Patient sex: M
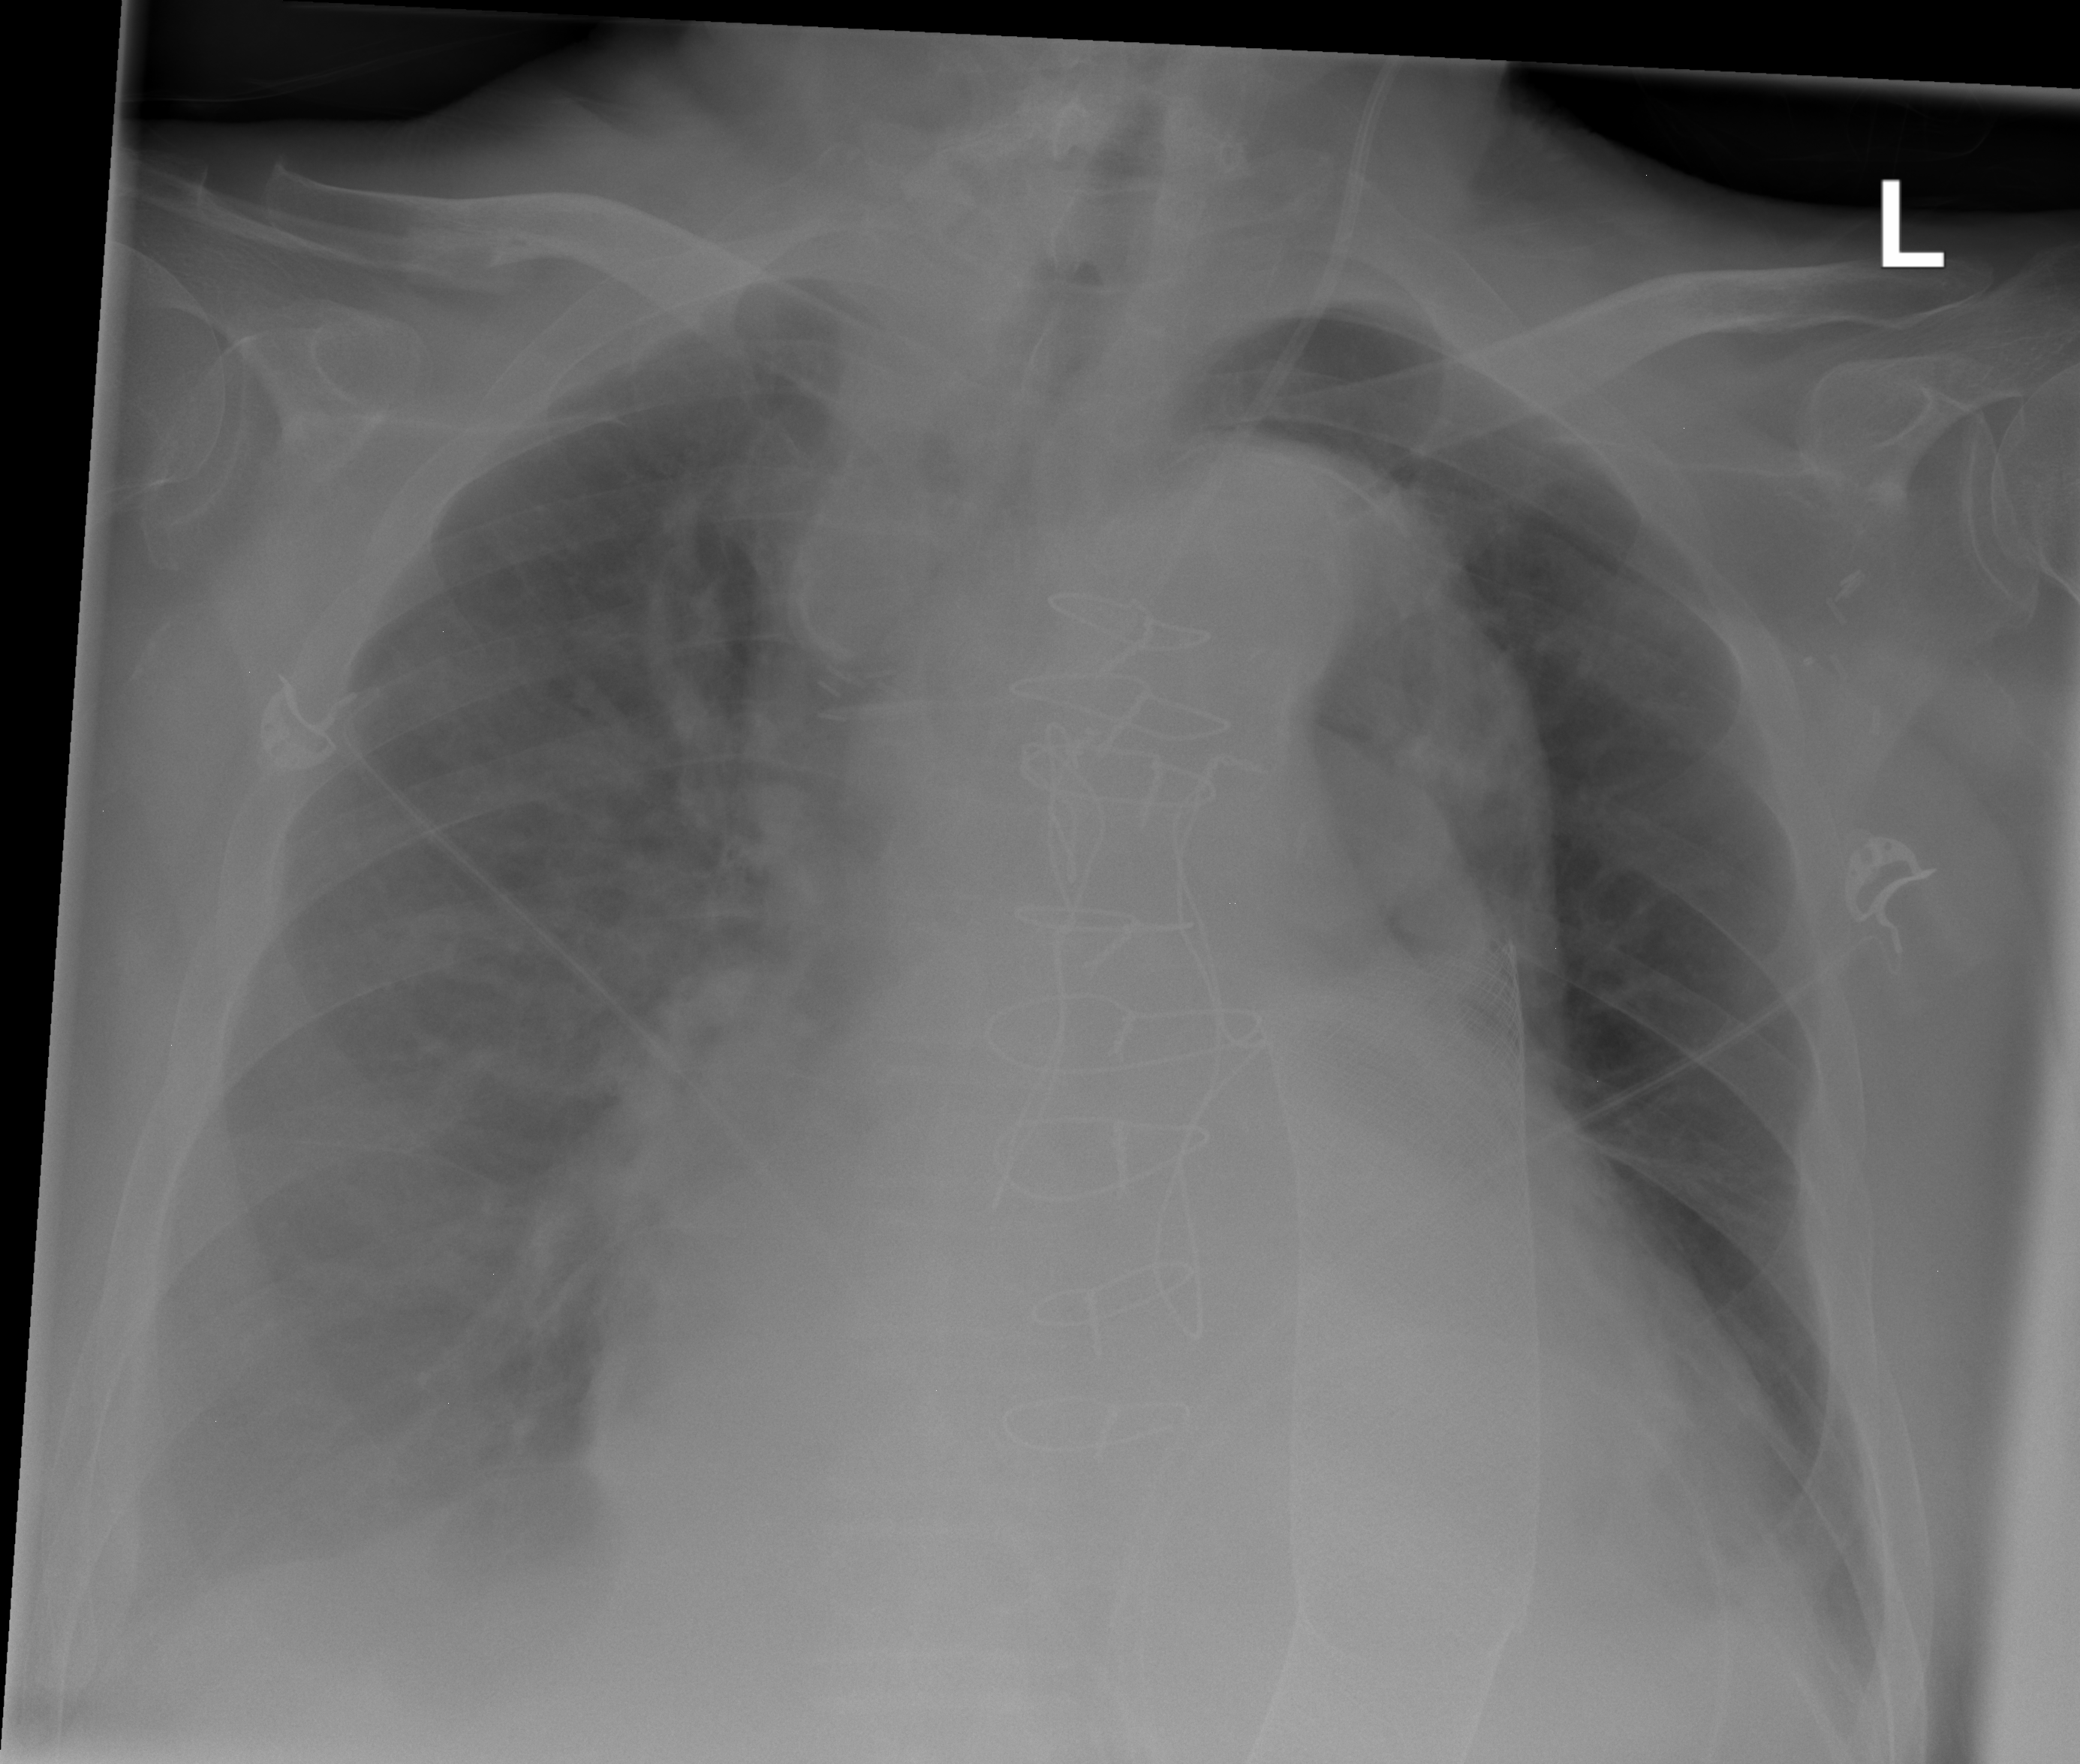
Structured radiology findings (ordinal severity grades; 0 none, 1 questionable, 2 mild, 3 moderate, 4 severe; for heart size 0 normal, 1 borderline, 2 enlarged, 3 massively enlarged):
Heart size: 2
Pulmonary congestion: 2
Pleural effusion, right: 2
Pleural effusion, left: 0
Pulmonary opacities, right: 0
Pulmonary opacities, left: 0
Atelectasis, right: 2
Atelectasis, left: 0